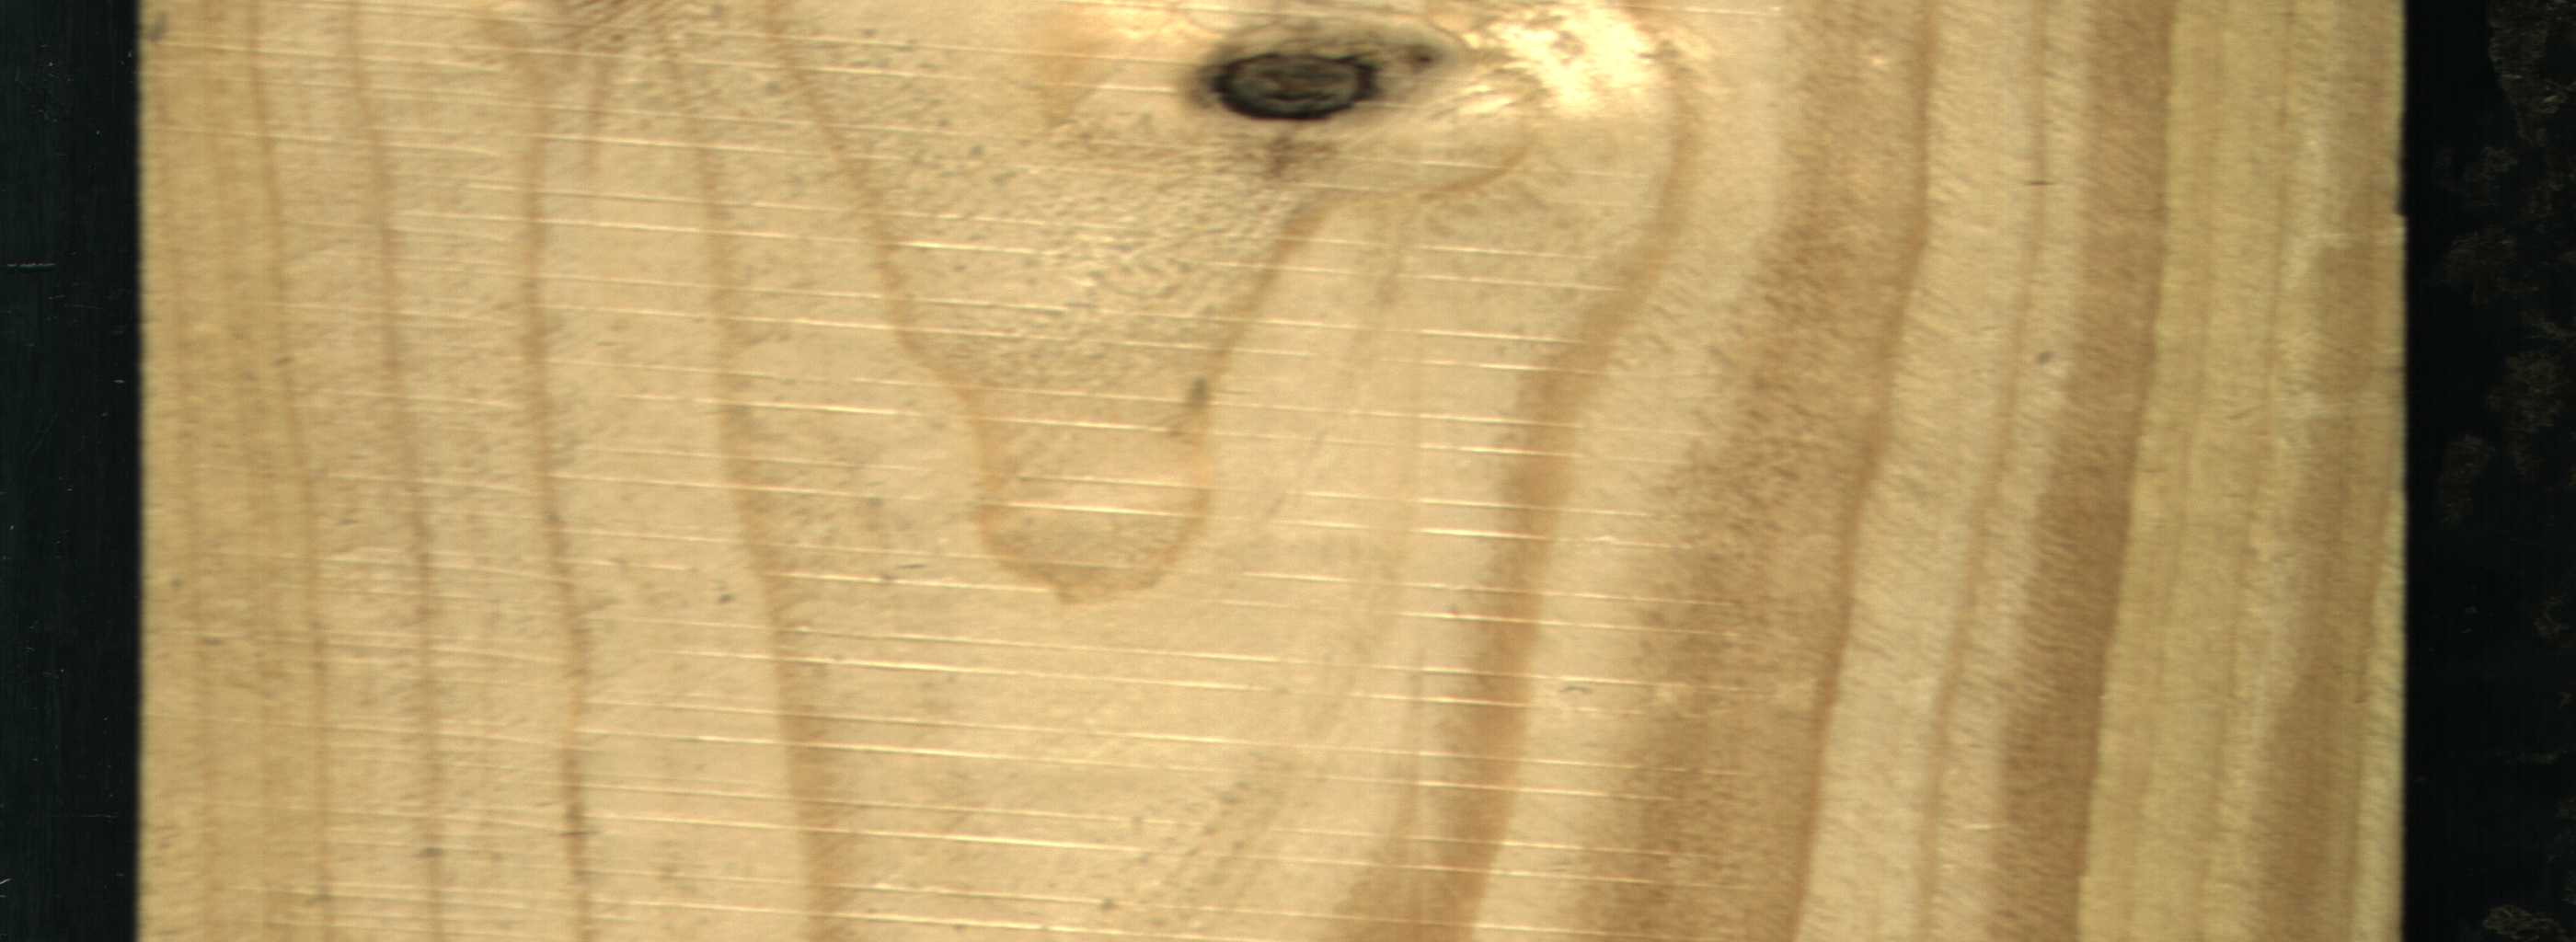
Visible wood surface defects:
Dead_Knot